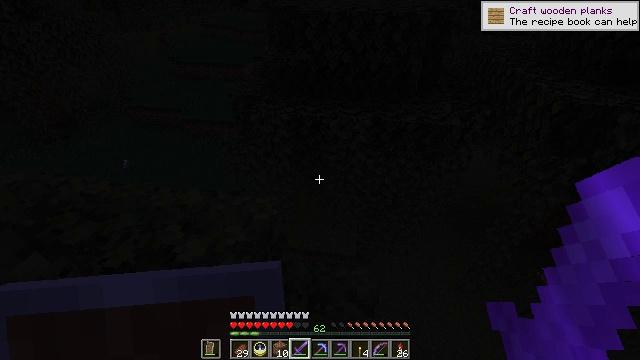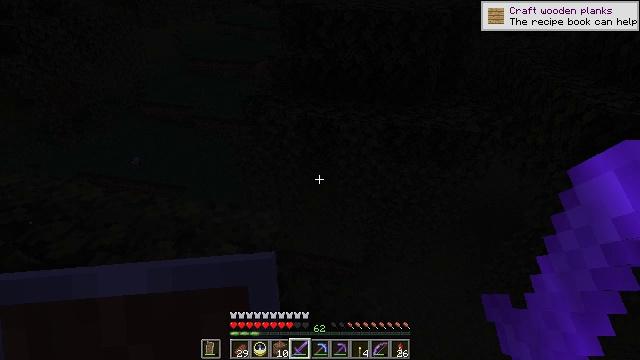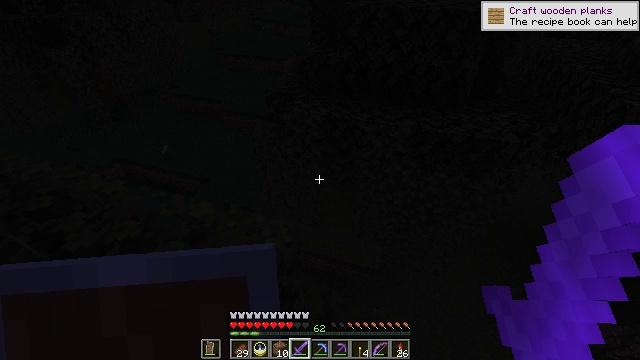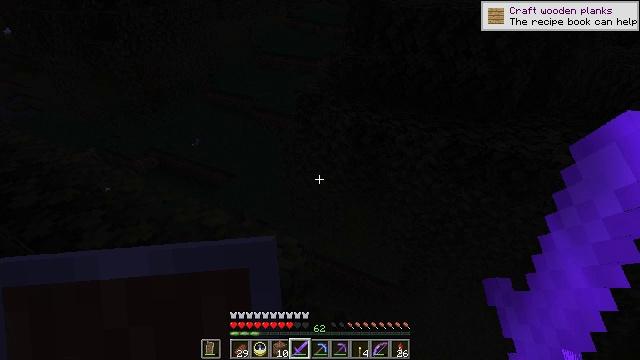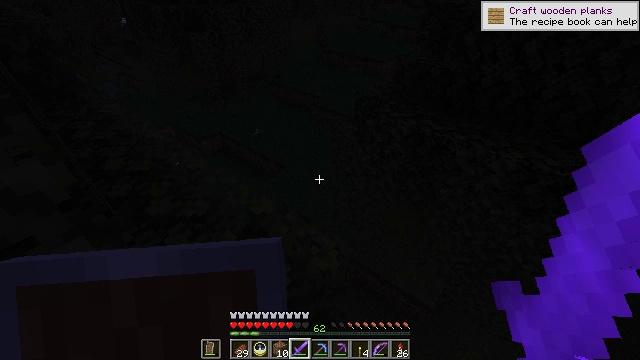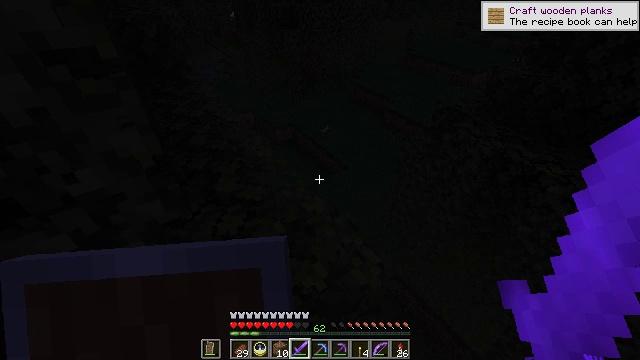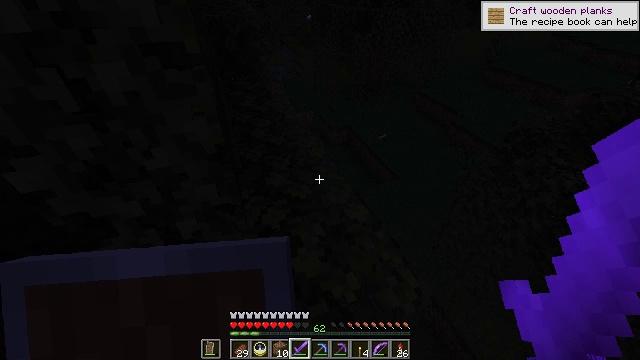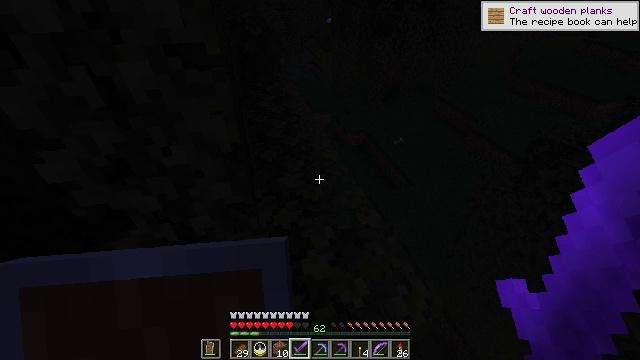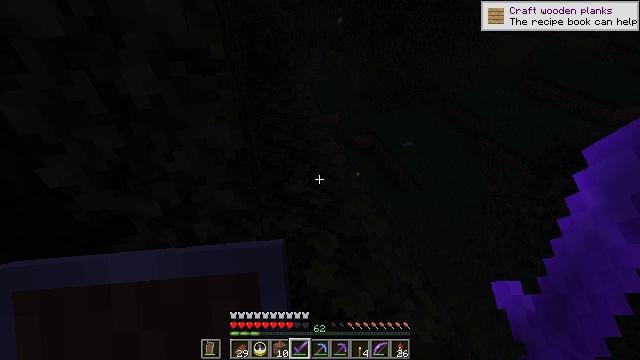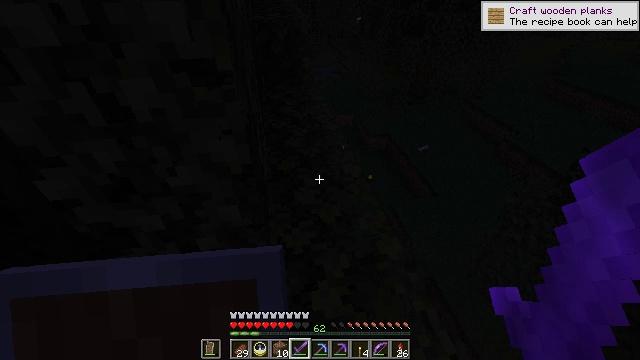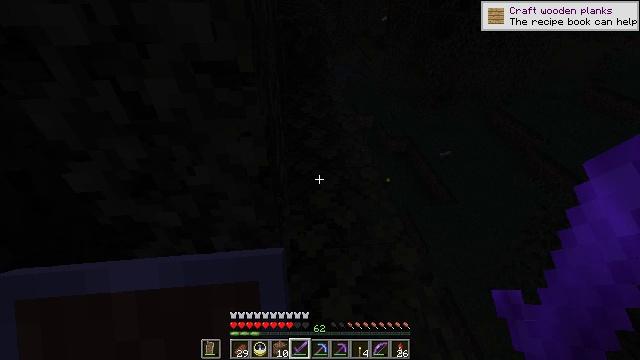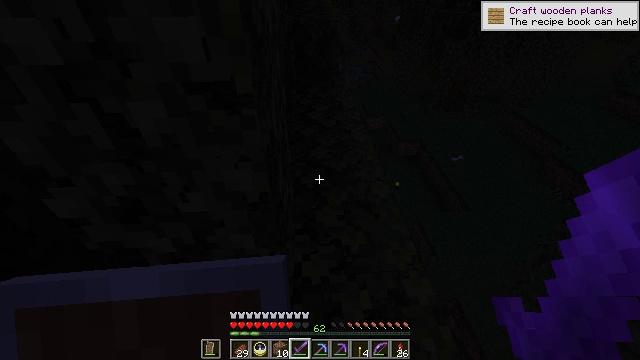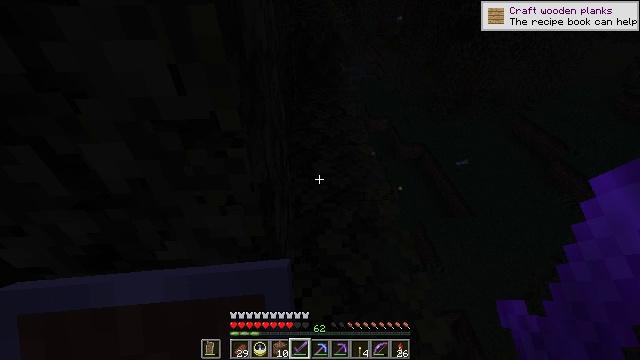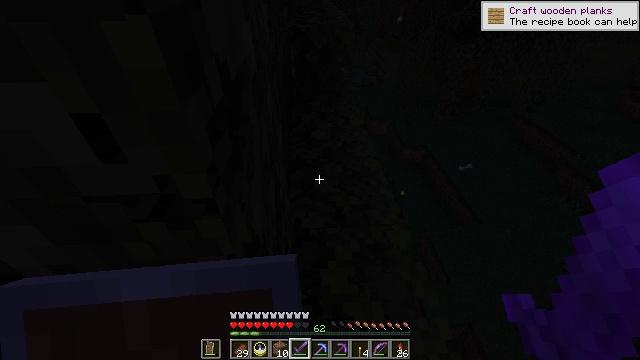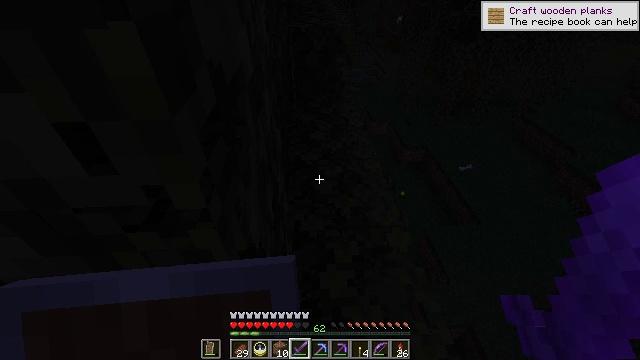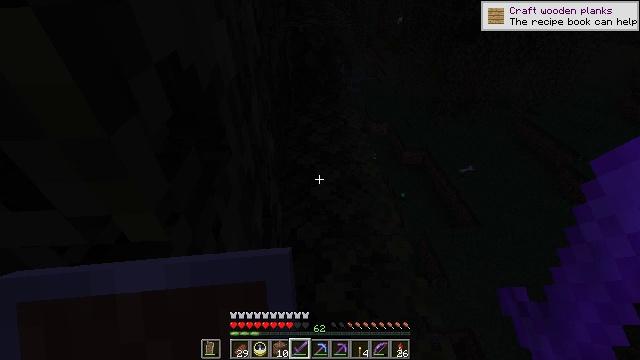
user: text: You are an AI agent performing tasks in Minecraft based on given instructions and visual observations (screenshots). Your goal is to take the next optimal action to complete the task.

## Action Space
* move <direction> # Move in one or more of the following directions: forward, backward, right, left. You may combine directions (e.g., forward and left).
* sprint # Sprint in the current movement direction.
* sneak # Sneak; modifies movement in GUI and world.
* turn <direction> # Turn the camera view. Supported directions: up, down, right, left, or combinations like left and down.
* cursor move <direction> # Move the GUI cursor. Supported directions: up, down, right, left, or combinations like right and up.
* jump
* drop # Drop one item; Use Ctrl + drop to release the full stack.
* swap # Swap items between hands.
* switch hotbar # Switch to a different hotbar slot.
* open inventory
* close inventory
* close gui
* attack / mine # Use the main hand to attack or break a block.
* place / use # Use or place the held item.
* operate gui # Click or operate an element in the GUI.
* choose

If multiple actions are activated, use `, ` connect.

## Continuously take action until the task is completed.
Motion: motion action
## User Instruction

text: Hunt mobs.
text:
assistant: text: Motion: move forward, turn left
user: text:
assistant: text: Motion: move forward, turn left
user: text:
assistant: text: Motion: turn left
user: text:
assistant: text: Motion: turn left
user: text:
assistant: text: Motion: turn left
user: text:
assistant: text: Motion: turn left
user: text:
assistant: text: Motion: turn left
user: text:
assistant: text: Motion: move forward, turn left
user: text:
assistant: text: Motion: move forward, turn left
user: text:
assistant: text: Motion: move forward, turn left
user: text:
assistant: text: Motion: move forward, turn left
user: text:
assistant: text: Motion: move forward
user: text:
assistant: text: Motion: move forward
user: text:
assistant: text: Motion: move forward
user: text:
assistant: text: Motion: move forward
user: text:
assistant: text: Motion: move forward
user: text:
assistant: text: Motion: move forward
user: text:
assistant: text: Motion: move forward
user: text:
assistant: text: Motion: move forward
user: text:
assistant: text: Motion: no_op
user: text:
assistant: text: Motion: no_op
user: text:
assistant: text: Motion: no_op
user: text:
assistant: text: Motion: move forward
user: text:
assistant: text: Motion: move forward and move right
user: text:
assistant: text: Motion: move forward and move right
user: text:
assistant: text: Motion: move forward and move right
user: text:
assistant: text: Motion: move forward and move right
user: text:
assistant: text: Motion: move forward
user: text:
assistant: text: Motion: move forward
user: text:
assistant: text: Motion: move forward